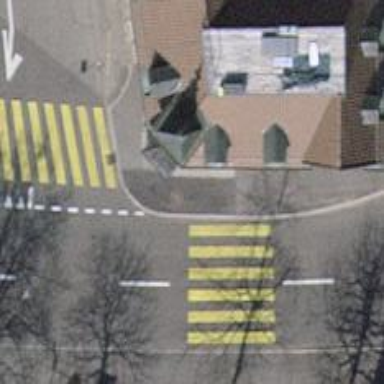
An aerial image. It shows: Kerb barrier.